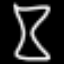
Label: hourglass